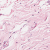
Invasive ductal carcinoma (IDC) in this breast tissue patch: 0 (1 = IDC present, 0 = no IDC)